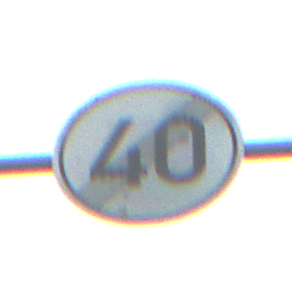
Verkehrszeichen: EndeGeschwindigkeit40
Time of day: SunriseSunset
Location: Outdoor (RoadRail)
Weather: PartlyCloudy
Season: NotSpecified
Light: Natural